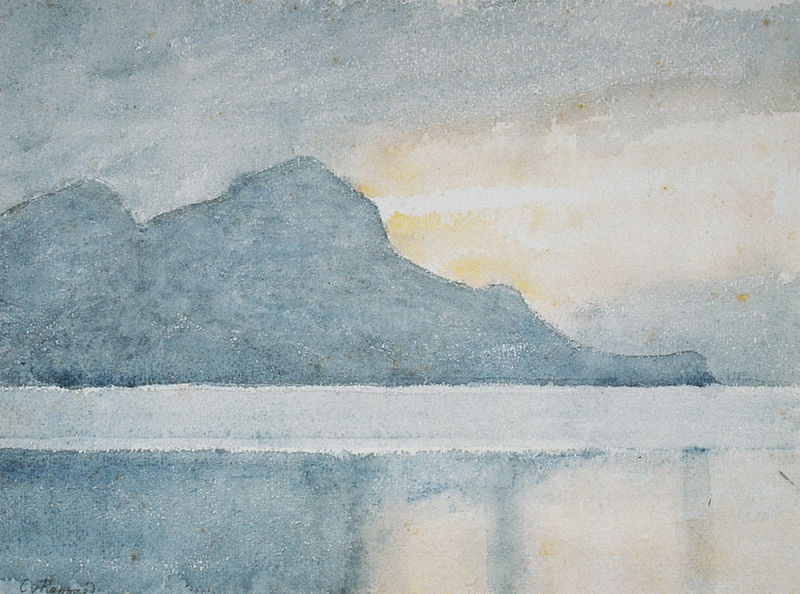
Titel: Seelandschaft
Künstler: Clara von Rappard
Institution: Privatbesitz
Schlagwörter: berg, blau, felsen, gemälde, hand, himmel, meer, wasser, weiß, wolken, aquarell, fluss, gelb, landschaft, see, teich, ufer, abend, grau, licht, zeichnung, eis, schnee, wolke, beige, signatur, spiegel, horizont, hügel, kalt, sonnenaufgang, spiegelung, gewässer, sonne, insel, land, bewölkt, küste, strand, welle, wellen, berge, gebirge, gipfel, hang, dunst, nebel, sonnenuntergang, winter, silhouette, stille, turner, wetter, stimmung, glatt, still, umriss, reflexion, ozean, tusche, diesig, oberfläche, eisberg, abendhimmel, schein, verschwommen, reflektion, wasserspiegel, silhuette, formation, signatir, spiegelglatt